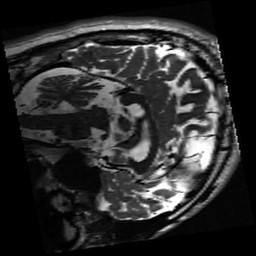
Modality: inplaneT2
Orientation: sagittal